Field crop: maize
Growth stage: 2
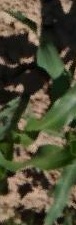
Species: maize